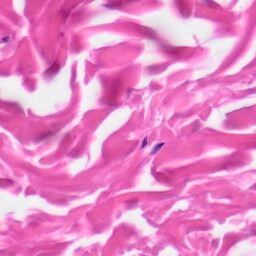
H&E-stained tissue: Skin